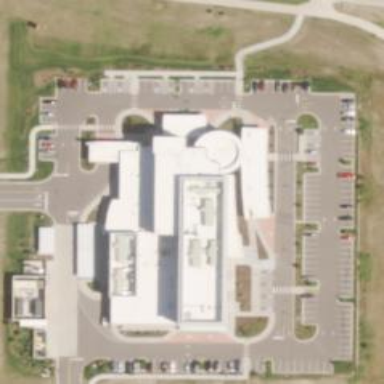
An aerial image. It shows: Healthcare facility identified as hospital.